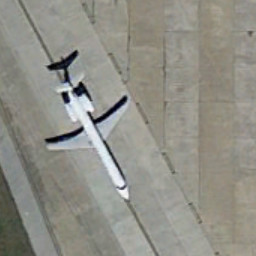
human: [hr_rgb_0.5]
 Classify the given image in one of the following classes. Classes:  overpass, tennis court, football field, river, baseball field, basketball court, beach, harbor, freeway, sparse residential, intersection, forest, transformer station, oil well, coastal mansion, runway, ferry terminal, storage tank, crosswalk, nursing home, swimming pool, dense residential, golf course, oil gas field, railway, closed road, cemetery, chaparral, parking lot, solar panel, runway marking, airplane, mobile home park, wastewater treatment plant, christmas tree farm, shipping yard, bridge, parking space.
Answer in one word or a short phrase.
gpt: airplane